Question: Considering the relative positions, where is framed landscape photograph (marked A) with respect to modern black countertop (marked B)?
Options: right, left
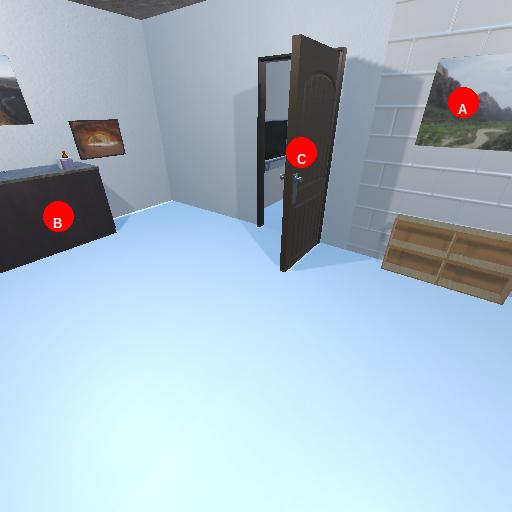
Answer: right